Question: When i run the below animation code it crash on simulator. but working fine on Device.
Code:-
'''
CCSprite* pSprite = CCSprite::create("pic2.png");
pSprite->setPosition( ccp(size.width/2, size.height/2) );
this->addChild(pSprite, 0);
//Animation
CCAnimation *animate = CCAnimation::create();
for (int i = 2; i <=7; i++)
{
char frameName[128] = {0};
sprintf(frameName, "pic%d.png", i);
animate->addSpriteFrameWithFileName(frameName) ;
}
animate->setDelayPerUnit(0.1f); // This animation contains 3 frames, will continuous 2.8 seconds.
animate->setRestoreOriginalFrame(true); // Return to the 1st frame after the 3rd frame is played.
CCAnimate *animaction = CCAnimate::create(animate);
pSprite->runAction(CCSequence::create(CCRepeat::create(animaction, 1),
CCDelayTime::create(2.0f),
CCCallFuncN::create(this, callfuncN_selector(HelloWorld::menuCloseCallback))));
'''
Exactly on ccsequence its crashing. i got this "reference count should greater than 0" with Exc_Bad_acess
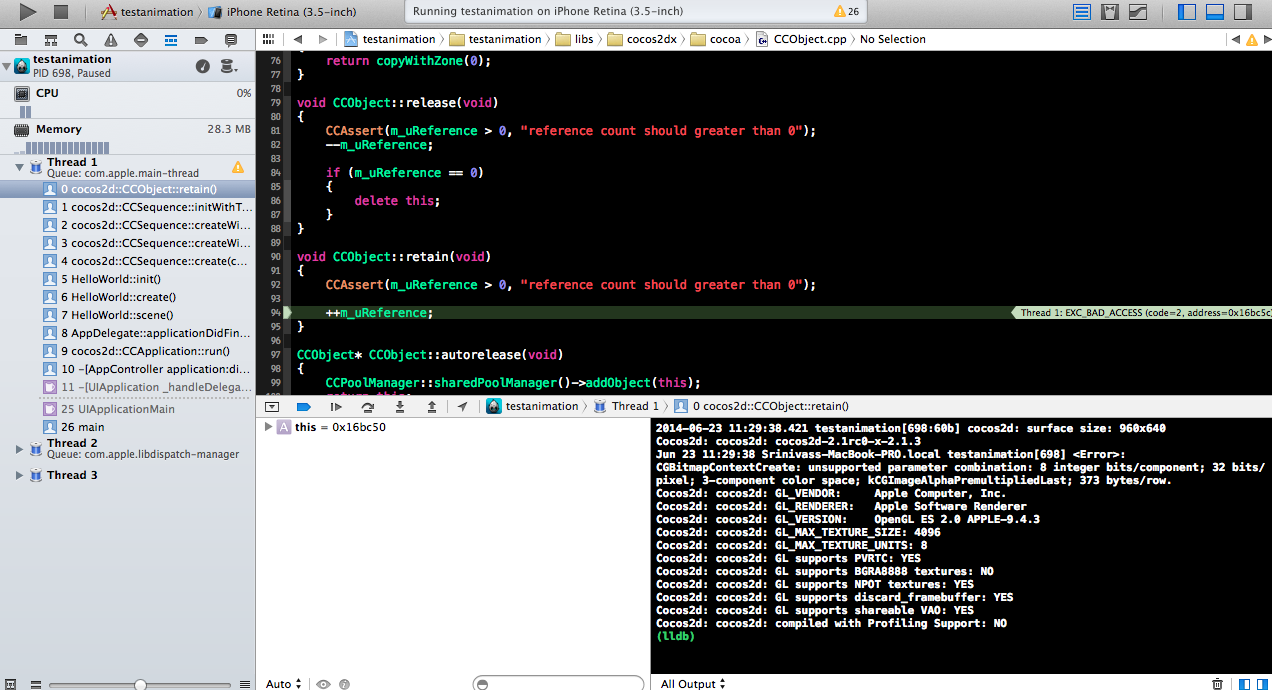
Answer: Try replacing this line -
'''
pSprite->runAction(CCSequence::create(CCRepeat::create(animaction, 1),
CCDelayTime::create(2.0f),
CCCallFuncN::create(this, callfuncN_selector(HelloWorld::menuCloseCallback))));
'''
with
'''
pSprite->runAction(CCSequence::create(CCRepeat::create(animaction, 1),
CCDelayTime::create(2.0f),
CCCallFuncN::create(this, callfuncN_selector(HelloWorld::menuCloseCallback)),NULL));
'''
More information <URL>